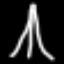
Label: The Eiffel Tower